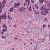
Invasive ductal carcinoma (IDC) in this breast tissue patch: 1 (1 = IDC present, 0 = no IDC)